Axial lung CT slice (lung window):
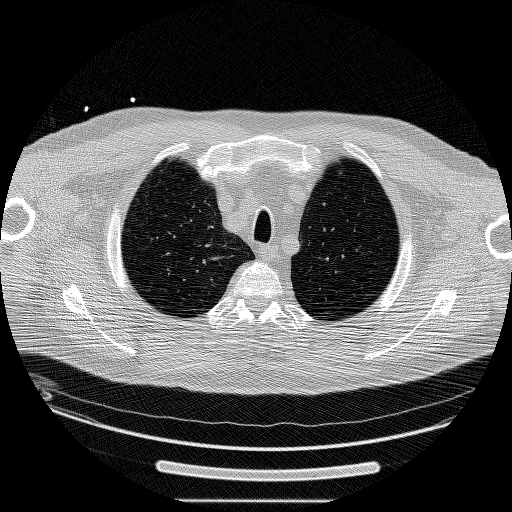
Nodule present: no